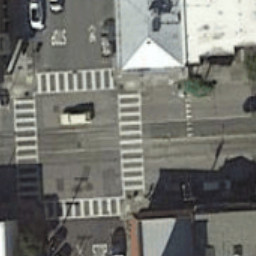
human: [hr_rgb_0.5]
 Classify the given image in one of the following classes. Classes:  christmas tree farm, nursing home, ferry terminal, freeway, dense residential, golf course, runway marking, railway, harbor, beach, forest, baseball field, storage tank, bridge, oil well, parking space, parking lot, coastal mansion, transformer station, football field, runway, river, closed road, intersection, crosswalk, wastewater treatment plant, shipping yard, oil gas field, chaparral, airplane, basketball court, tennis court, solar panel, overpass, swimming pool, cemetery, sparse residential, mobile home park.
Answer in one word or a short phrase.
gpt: crosswalk